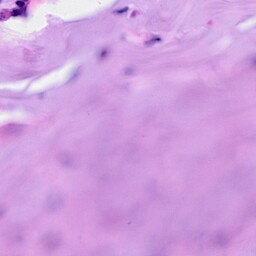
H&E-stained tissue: Breast